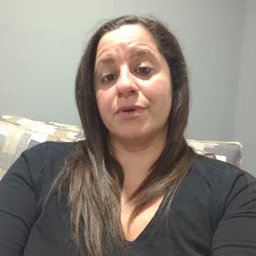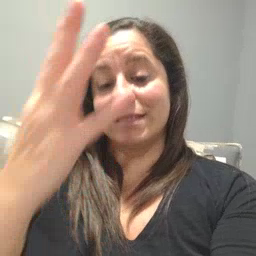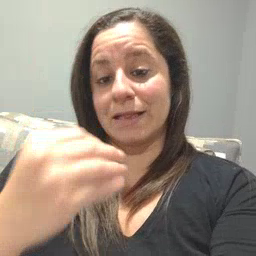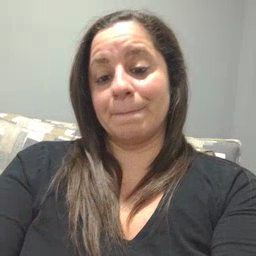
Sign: sleep